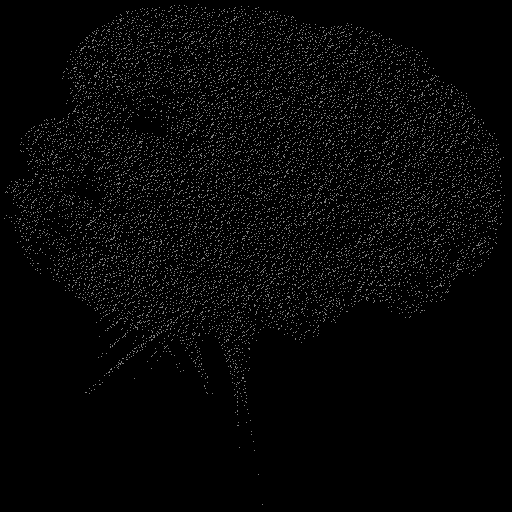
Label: broccoli